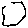
Label: hexagon